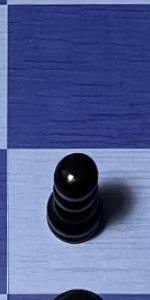
Label: Pawn_Black